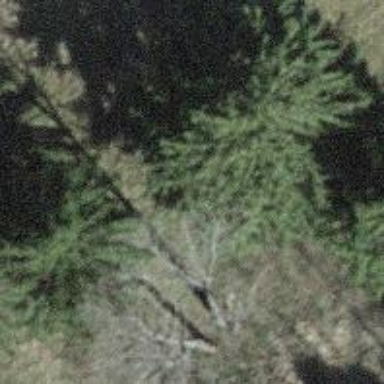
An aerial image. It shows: Single tag "natural: tree."